Field crop: tomato
Growth stage: 2
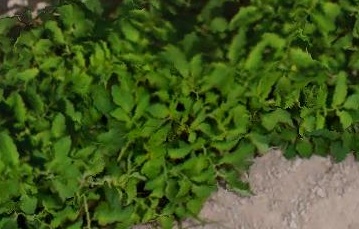
Species: tomato